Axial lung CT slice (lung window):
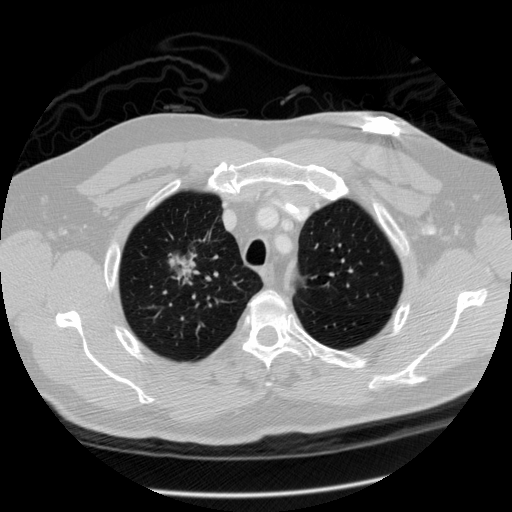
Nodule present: yes
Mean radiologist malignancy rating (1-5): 5